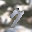
Label: 7